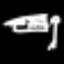
Label: squiggle